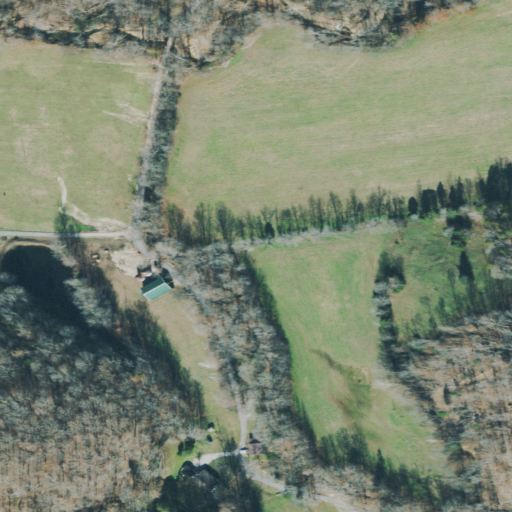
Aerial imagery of valley in Tennessee named Knight Hollow containing pasture, deciduous forest, open development, and mixed forest